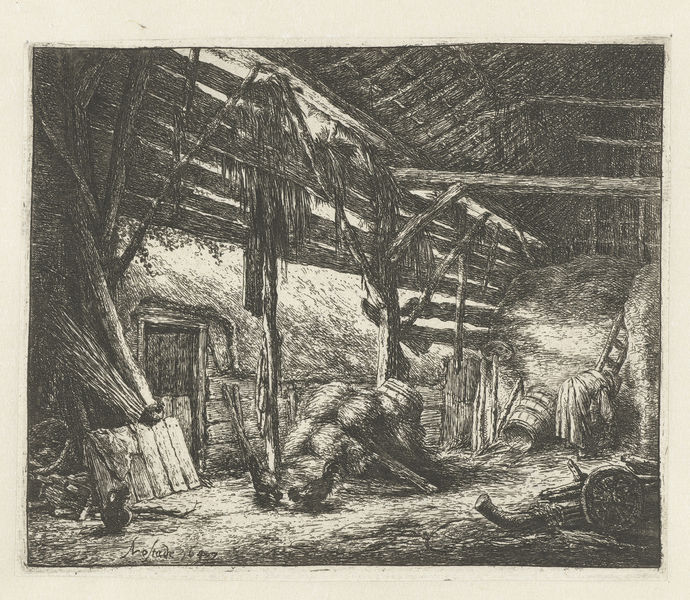
Titel: Interieur van een hooischuur
Künstler: Adriaen van Ostade
Standort: Amsterdam
Institution: Rijksmuseum
Schlagwörter: mann, holz, stroh, tür, zeichnung, dach, alt, interieur, krug, heu, reisig, graphik, bauernhof, karre, rad, leiter, stool, white, black, dark, empty, grey, interior, old, woman, print, balken, wooden, bretter, pfosten, scheune, türme, brett, radierung, stich, fass, grafik, wood, life, man, house, stall, roof, light, huhn, drawing, black and white, graphic, träger, birds, rooster, ladder, door, heuschober, still life, hühner, pfetten, ancient, cat, plan, rofen, ink, tenne, bent, schober, vessel, farm, farmer, figure, shading, sleep, genre, work, druck, worker, barren, jug, realistic, bar, left, wheel, barn, beams, broken, tools, hay, straw, bending, wheels, skizze, studie, barrel, buckets, chicken, chickens, printing, indoor, szene, shed, bucket, lumber, rembrandt, zeichung, barell, barrell, yard, laborer, rafters, bean, beam, niederlande, bale, timbers, afss, perosn, coop, loft, farm maid, shang, bäurin, unterschlupf